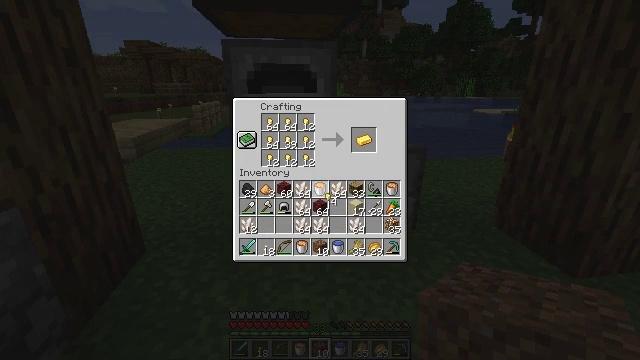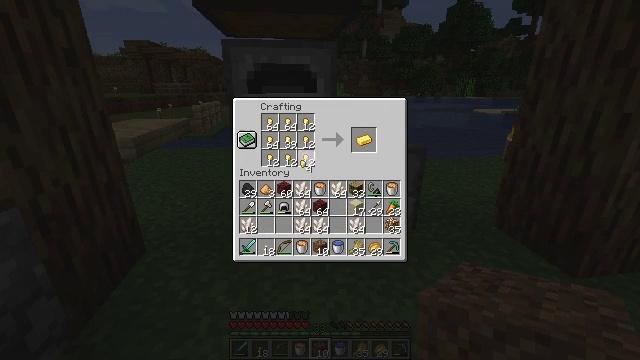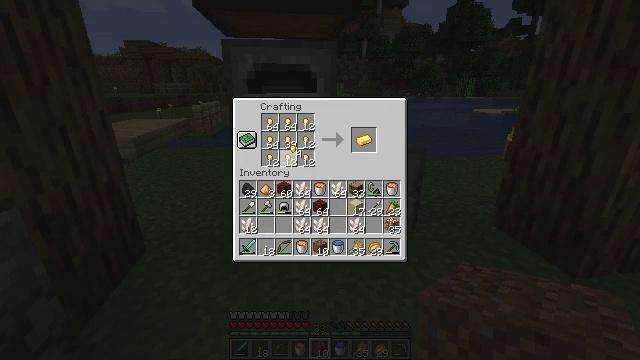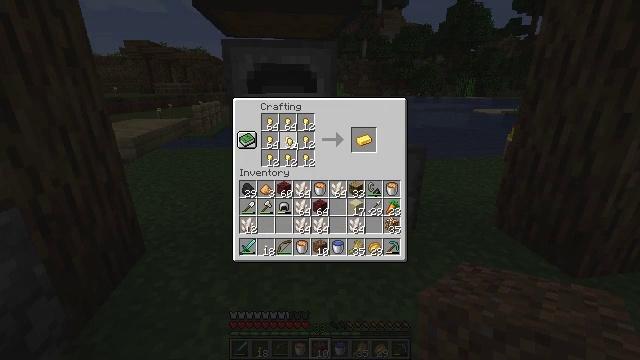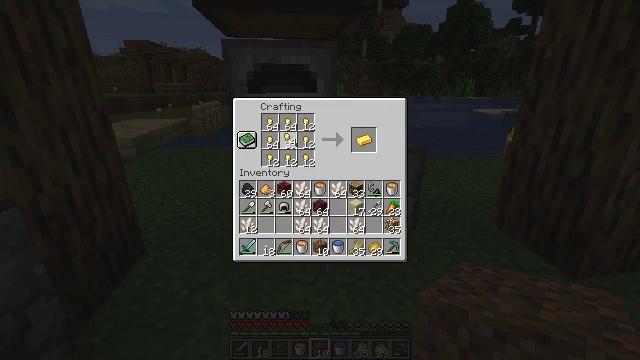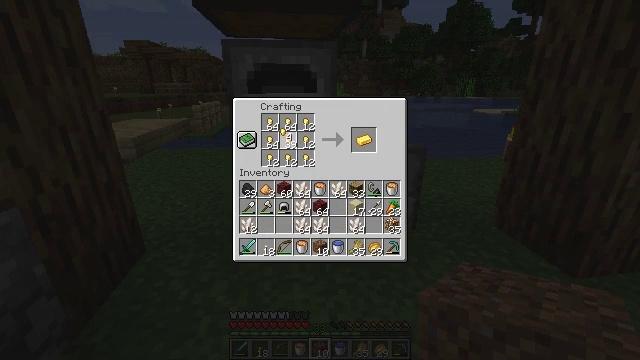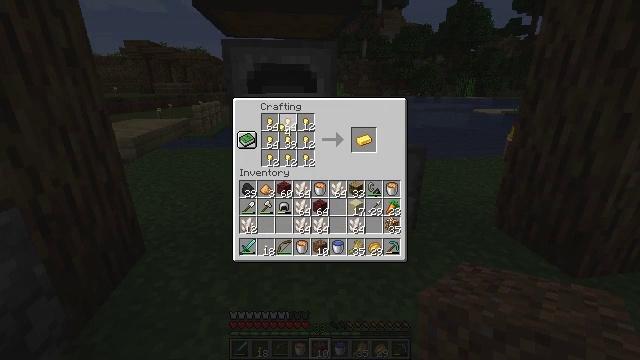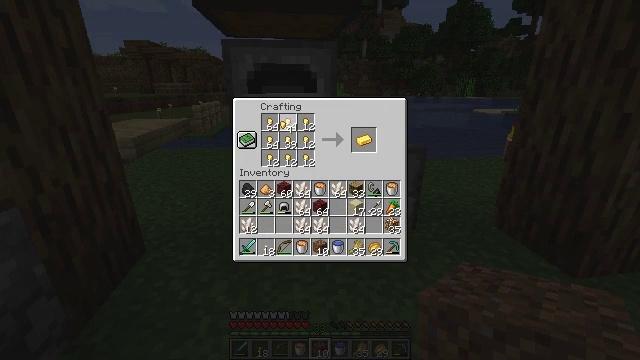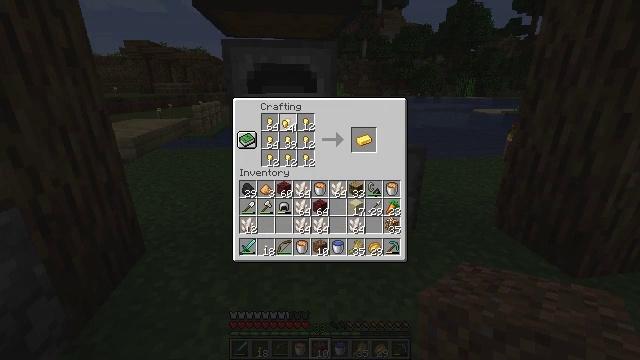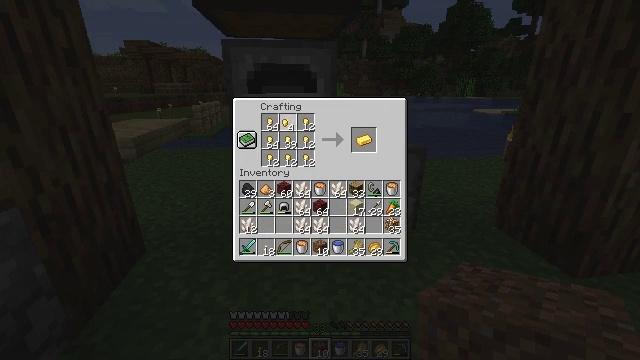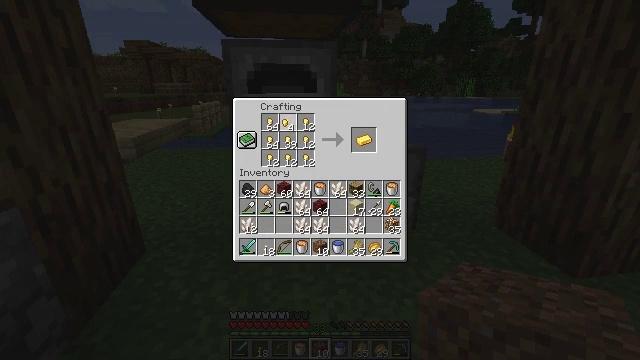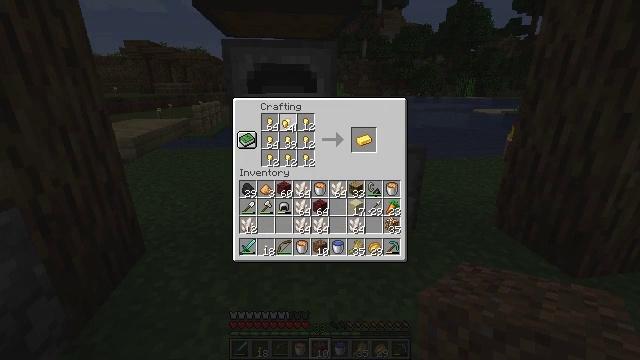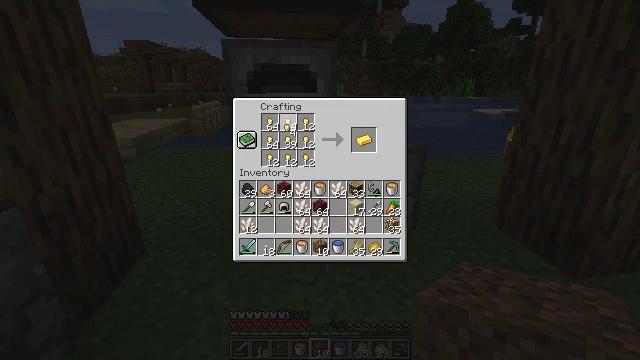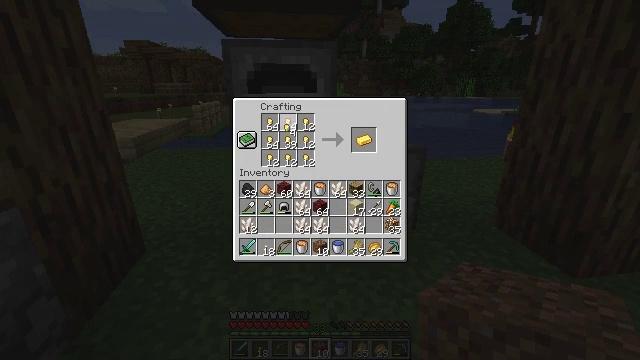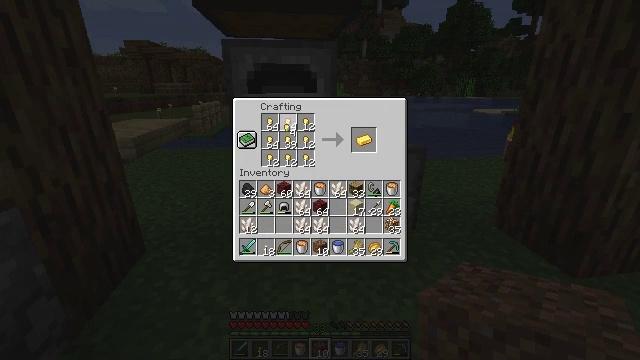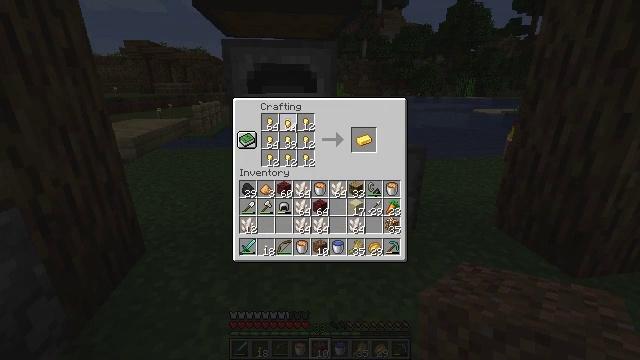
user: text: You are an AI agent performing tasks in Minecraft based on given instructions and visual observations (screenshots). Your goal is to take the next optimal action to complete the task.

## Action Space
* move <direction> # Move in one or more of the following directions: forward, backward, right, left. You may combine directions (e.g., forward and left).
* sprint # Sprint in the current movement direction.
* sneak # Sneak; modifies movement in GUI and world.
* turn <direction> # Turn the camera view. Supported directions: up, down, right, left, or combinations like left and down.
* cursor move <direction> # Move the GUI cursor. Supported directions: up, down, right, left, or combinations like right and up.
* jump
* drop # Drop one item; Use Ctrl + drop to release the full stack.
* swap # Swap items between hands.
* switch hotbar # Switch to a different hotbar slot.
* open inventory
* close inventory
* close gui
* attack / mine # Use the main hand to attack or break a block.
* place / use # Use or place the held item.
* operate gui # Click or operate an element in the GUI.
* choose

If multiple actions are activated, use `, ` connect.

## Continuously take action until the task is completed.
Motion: motion action
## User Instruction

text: Craft a gold ingot.
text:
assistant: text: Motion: cursor move left and up
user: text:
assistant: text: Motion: cursor move left and up
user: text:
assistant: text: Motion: no_op
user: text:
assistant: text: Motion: no_op
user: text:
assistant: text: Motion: no_op
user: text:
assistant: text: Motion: no_op
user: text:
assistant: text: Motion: no_op
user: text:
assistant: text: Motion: operate gui
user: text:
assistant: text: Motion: operate gui
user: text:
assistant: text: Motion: operate gui
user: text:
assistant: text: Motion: no_op
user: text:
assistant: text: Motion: no_op
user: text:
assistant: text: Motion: no_op
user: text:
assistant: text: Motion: no_op
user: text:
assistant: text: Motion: no_op
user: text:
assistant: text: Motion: no_op
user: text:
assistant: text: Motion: operate gui
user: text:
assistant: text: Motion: operate gui
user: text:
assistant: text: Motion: no_op
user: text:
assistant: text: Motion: no_op
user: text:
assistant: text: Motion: no_op
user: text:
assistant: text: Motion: no_op
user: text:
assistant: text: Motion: no_op
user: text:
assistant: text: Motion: no_op
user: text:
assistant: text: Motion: no_op
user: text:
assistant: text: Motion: no_op
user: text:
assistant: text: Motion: no_op
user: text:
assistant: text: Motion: no_op
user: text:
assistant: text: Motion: no_op
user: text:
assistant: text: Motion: operate gui